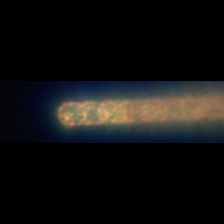
Taxon: Guinardia
Group: Diatoms